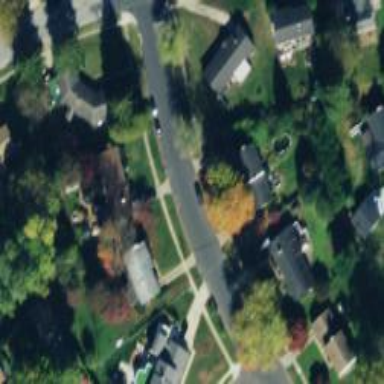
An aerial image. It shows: Neighborhood.